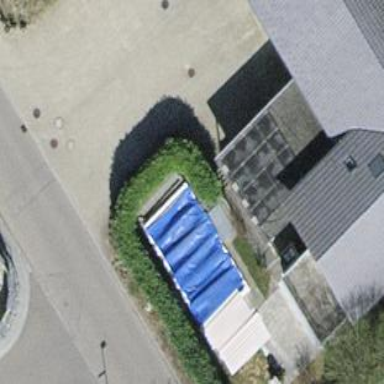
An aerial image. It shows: Outdoor swimming pool in leisure land.